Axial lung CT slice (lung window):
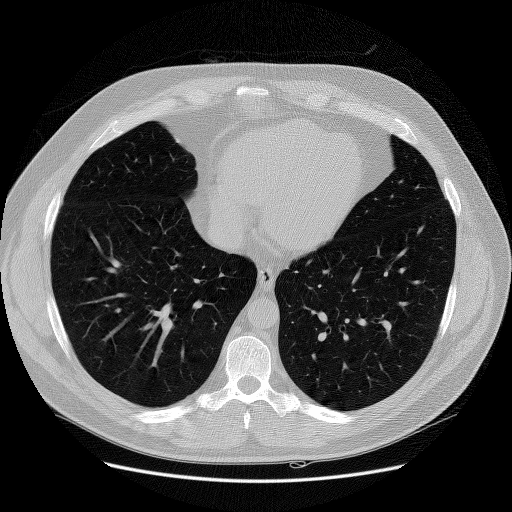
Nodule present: no